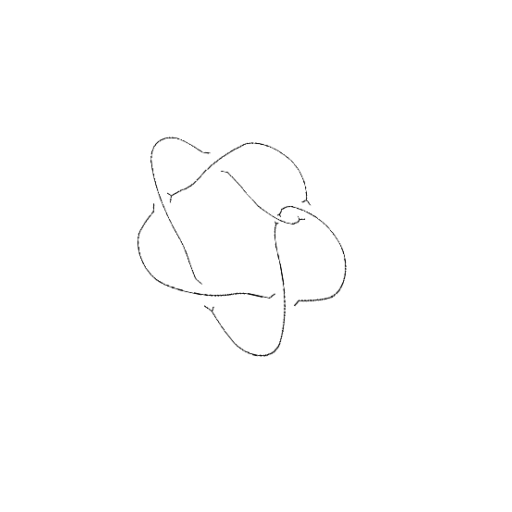
Crossing number: 6